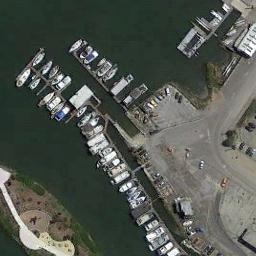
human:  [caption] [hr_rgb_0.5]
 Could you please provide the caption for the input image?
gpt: Many ships moored on the sea next to the harbor next to the parking lot .

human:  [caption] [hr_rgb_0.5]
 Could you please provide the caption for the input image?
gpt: Many ships are in the harbor .

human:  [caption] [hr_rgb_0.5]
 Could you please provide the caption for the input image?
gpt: There were many ships in the harbor .

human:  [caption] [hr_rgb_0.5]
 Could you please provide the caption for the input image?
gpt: The harbor has lots of neatly docked boats and some boats are in the open area on the shore .

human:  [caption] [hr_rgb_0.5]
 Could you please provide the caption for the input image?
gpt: There are some ships docked neatly at the harbor .